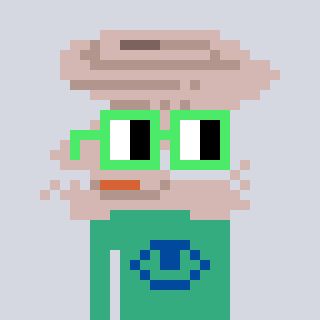
a pixel art character with square light green glasses, a tornado-shaped head and a teal-colored body on a cool background